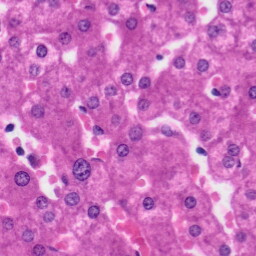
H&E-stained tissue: Liver